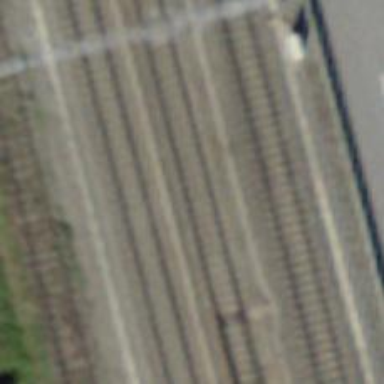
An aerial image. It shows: Railway switch.